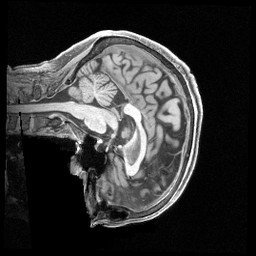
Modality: T1w
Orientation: sagittal
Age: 68
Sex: female
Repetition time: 2.4 s
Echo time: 0.00222 s